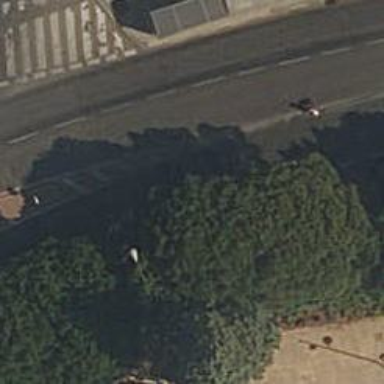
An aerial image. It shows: Bus stop with platform for public transport.